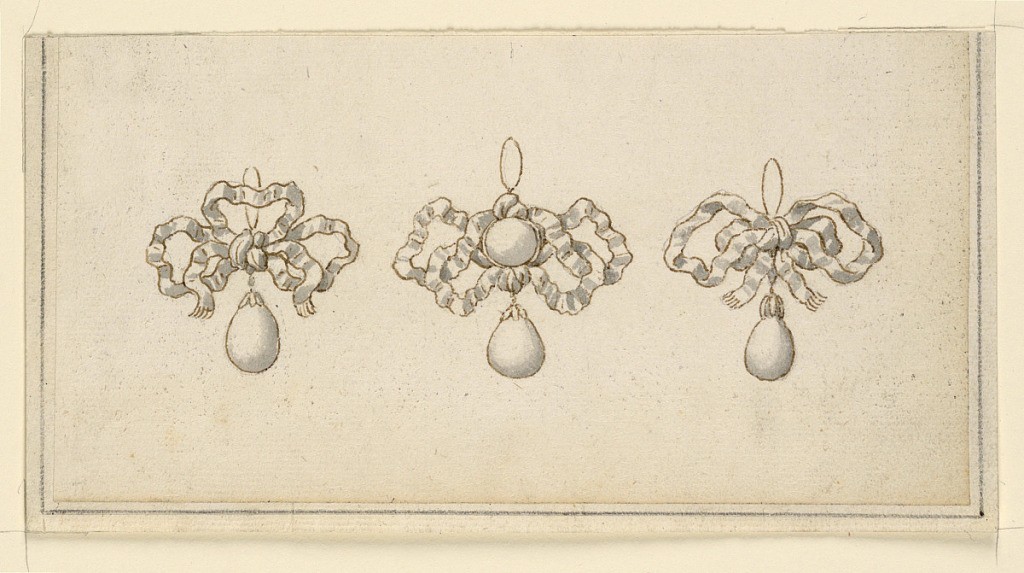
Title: Designs for Three Pendants
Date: mid- 19th century
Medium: Pen and ink, brush and sepia wash, gray watercolor on paper
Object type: Drawing
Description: Horizontal rectangle. At left: a knot above crossing the ring with hanging diamond; in middle: a knot of ribbon whose ends are invisible and hanging diamond; at right: a knot with hanging diamond. Graphite framing line.